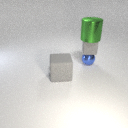
small blue metal sphere below small gray rubber cube